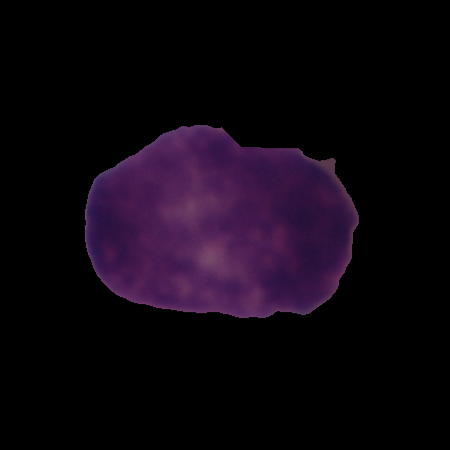
Label: cancer